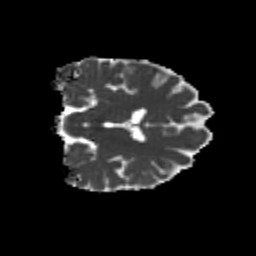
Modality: MD
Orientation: coronal
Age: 22
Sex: female
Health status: healthy
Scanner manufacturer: philips
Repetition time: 7.39 s
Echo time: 0.08599 s